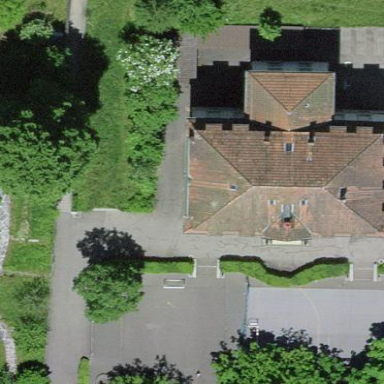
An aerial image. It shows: School building.